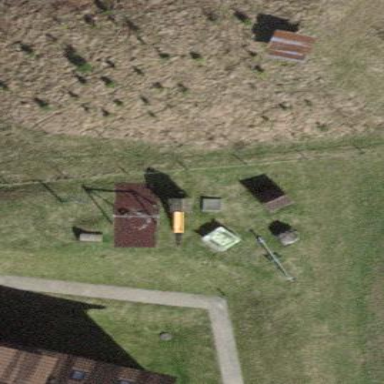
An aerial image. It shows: Playground area for leisure activities on the land.